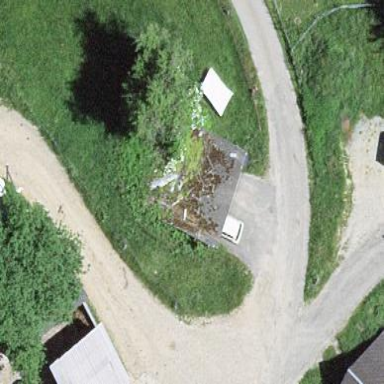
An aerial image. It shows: Shed building.